Question: I'm trying to install Windows Server 2012 R2 on Virtualbox but I get this error all the time:

'''
Proccessor: Intel(R) Core(TM) i5 CPU
System type: 64-bit
ISO file: en_windows_server_2012_x64_dvd_915478.iso
'''
I've tried many things and had no result, I tried on another computer but got the same error.
When creating a new VirtualMachine I used '"Windows > Other Windows"' and created a new VDI
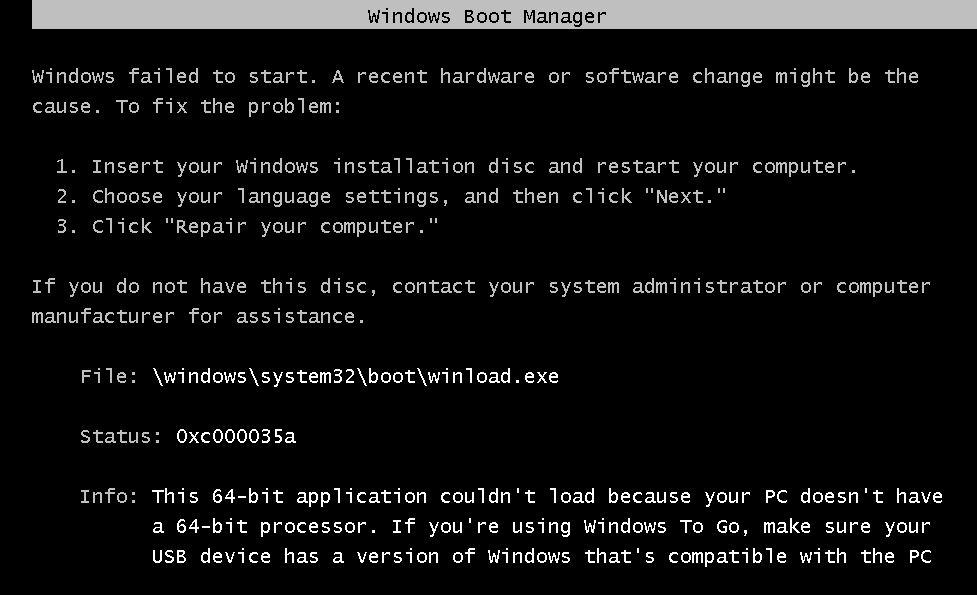
Answer: Common problem. You have to activate virtualization in your bios. If doesn't matter if you have a 64 bits CPU if you don't have the virtualization activated. This is <URL>.